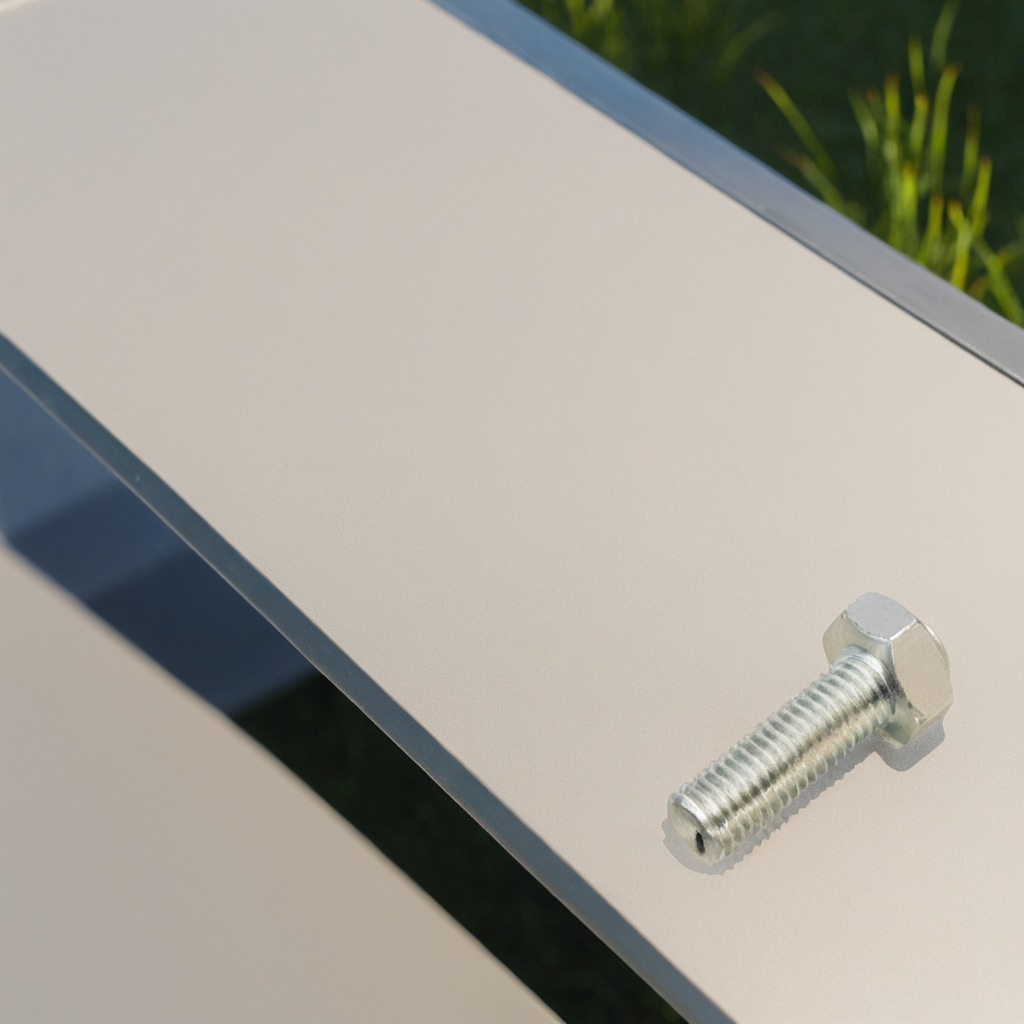
A metal screw is lying on the clean utility table in a temporary outdoor tool station.